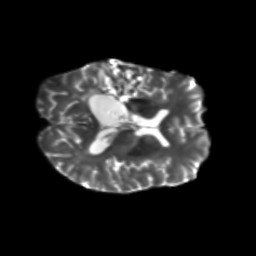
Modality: T2w
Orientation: axial
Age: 49
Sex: male
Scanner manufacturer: siemens
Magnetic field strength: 3 T
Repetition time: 5.25 s
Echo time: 0.08 s